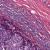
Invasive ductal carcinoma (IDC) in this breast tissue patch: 1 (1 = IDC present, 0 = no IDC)